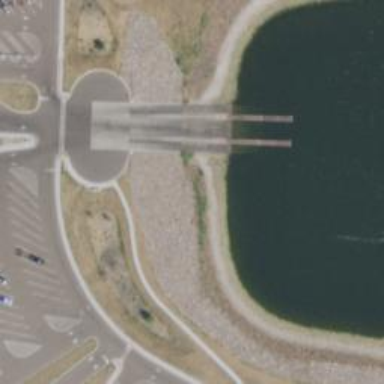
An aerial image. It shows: Slipway on leisure land.